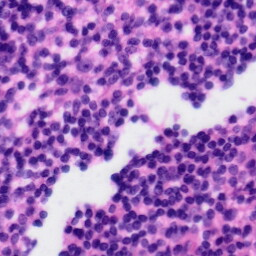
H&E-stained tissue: Tonsil